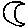
Label: moon